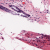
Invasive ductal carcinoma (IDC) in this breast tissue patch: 1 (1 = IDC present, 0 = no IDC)